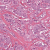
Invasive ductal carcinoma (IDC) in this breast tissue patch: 1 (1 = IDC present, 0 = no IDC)